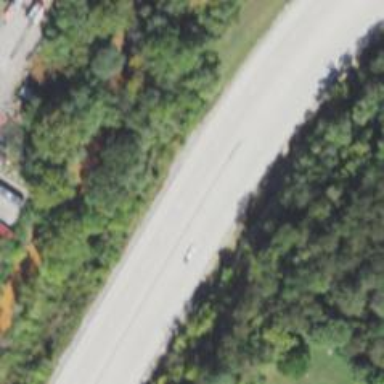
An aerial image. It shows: This image shows trunk highway that functions as expressway.